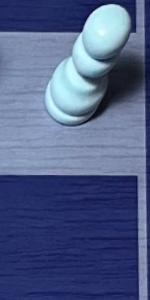
Label: Empty